Interaction volume radius: 5 \u00c5
Interaction volume height: 30 \u00c5
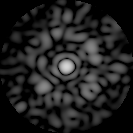
Disorder parameter: 0.6685